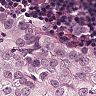
Metastatic tissue present: yes